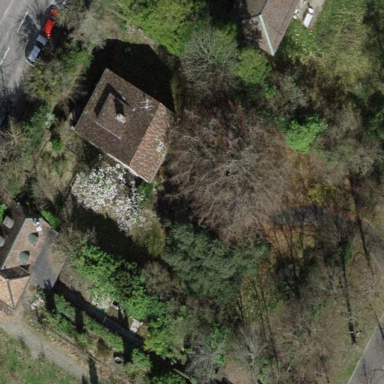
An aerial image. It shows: Garden enclosed by fence.